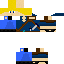
A male human skin with medium skin, wearing blonde long hair dressed in a blue hoodie and blue pants, featuring a closed mouth.